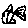
Label: fish